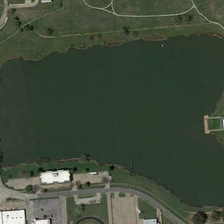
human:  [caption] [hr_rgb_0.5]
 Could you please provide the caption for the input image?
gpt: several buildings and green meadows are around a pond .

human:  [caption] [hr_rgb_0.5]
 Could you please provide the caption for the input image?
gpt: several buildings and green meadows are around a pond .

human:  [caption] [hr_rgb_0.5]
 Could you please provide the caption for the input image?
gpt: several buildings and green meadows are around a pond .

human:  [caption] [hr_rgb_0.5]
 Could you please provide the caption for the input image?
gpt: several buildings and green meadows are around a pond .

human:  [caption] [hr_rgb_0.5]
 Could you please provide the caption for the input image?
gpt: several buildings and green meadows are around a pond .